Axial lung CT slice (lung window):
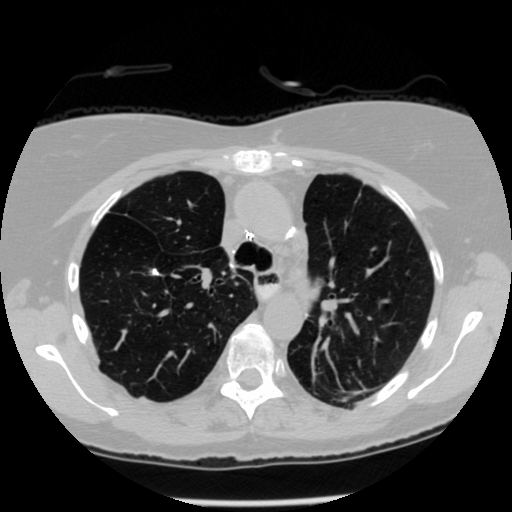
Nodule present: yes
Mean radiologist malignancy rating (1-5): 1.333